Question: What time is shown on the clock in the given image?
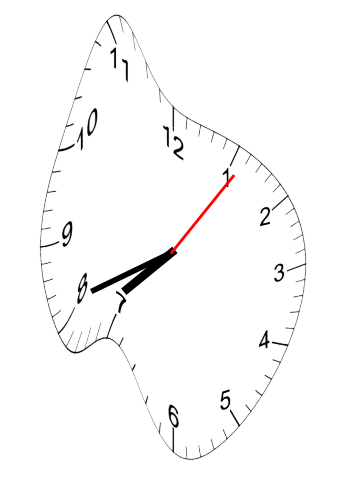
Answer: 07:41:06